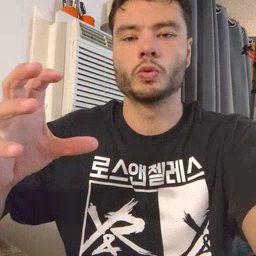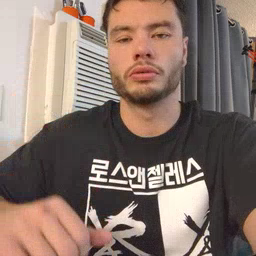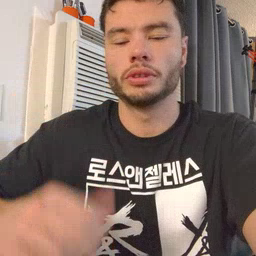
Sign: balloon